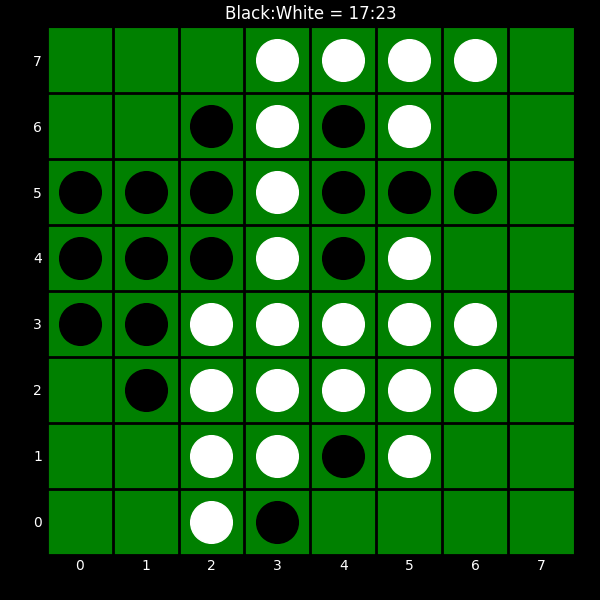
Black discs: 17
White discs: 23